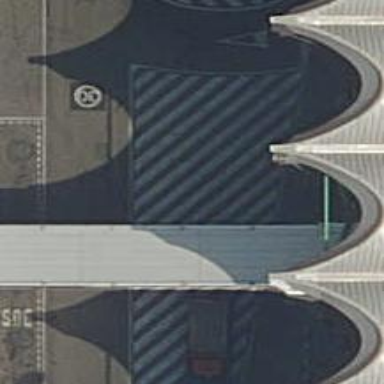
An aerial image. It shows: Airport gate.